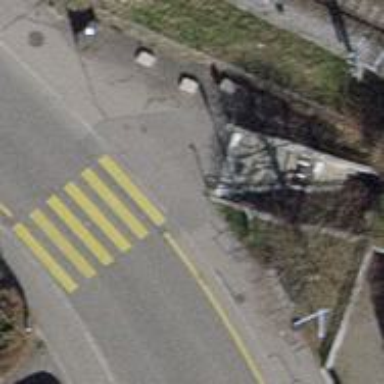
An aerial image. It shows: Road with steps.